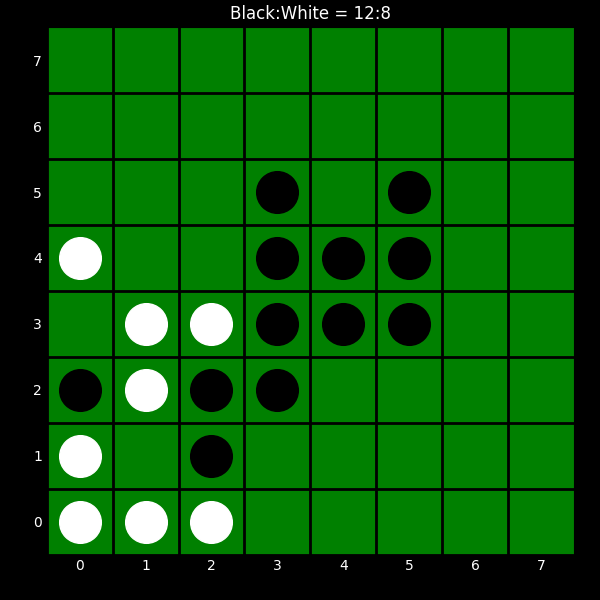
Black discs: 12
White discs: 8